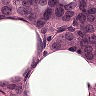
Metastatic tissue present: yes